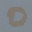
Label: 0